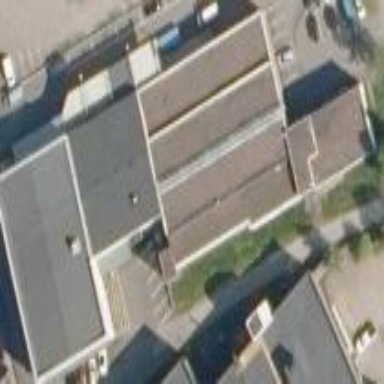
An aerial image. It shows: Industrial building.